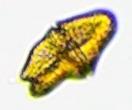
Label: Akashiwo